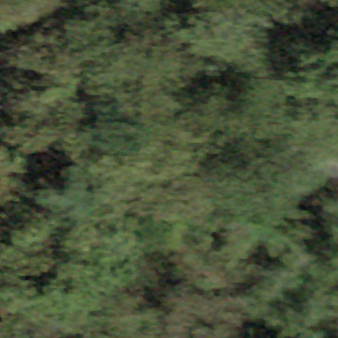
Label: other